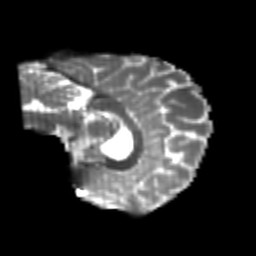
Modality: T2w
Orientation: sagittal
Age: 25
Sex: female
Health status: healthy
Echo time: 0.074 s